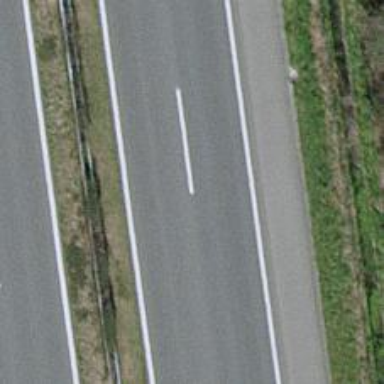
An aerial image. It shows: View of motorway.